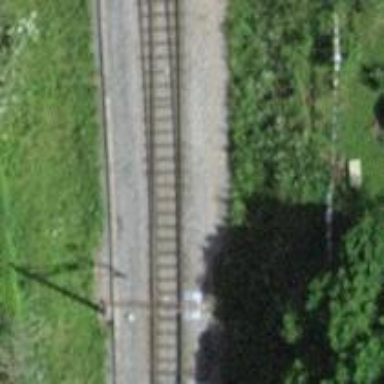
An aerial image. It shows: Railway switch.